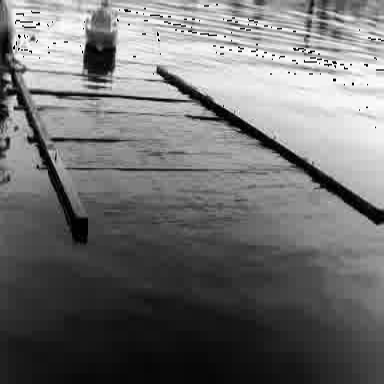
There is a liner in the infrared image.